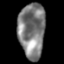
Tissue: lung
Cell type: Epithelial cells
Senescence score: 0.1773
Nuclear area (px): 1432
Mean DAPI intensity: 125.777